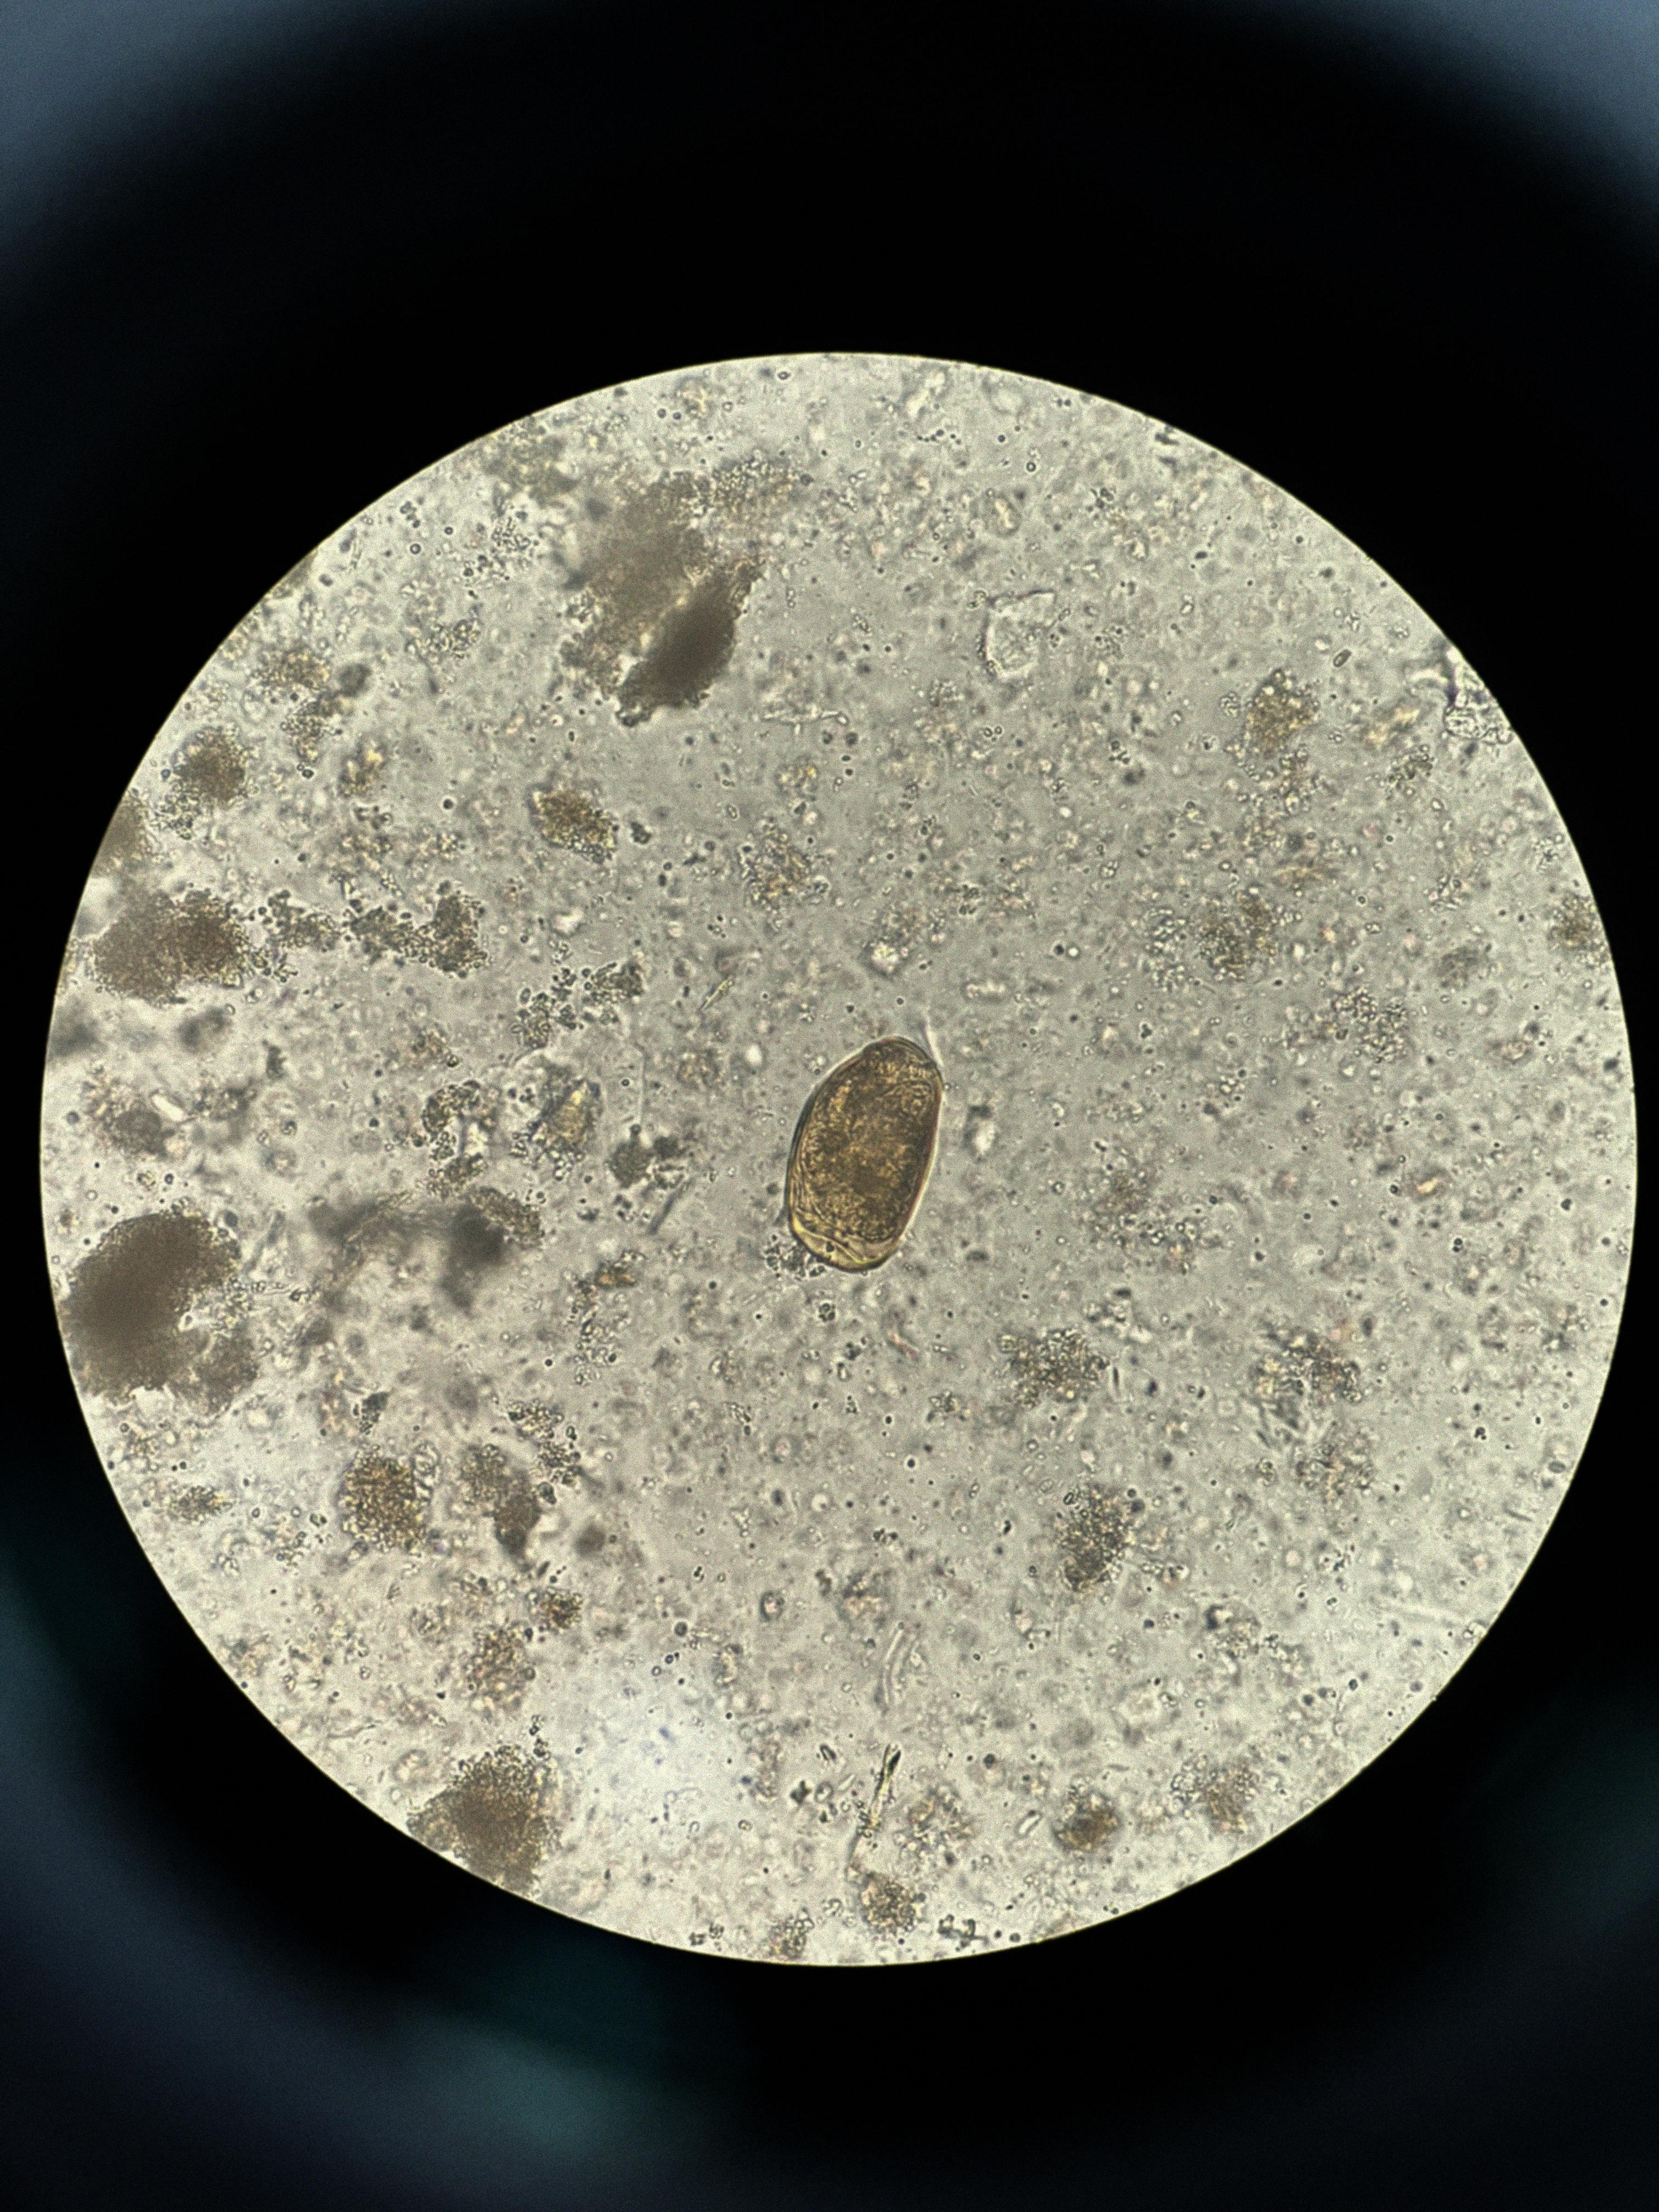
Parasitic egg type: Paragonimus spp